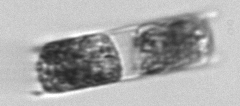
Label: Hemiaulus